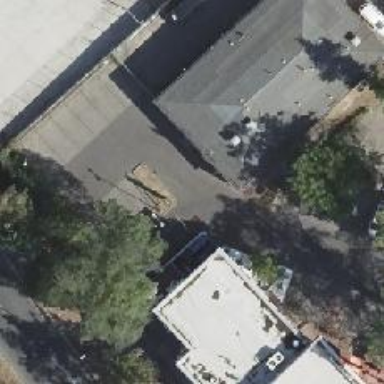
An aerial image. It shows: Street side parking area.